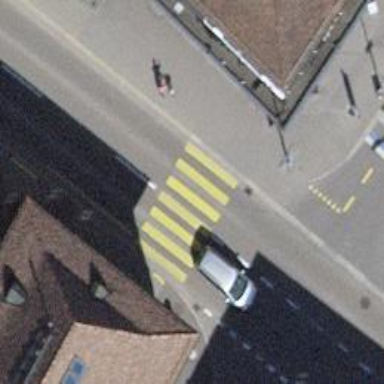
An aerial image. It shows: Uncontrolled zebra crossing with zebra markings.